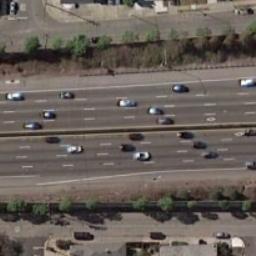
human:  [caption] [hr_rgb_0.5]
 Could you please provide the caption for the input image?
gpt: There are some cars on the freeway .

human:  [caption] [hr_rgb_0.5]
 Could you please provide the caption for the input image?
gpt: The straight freeway and the small road have some moving cars .

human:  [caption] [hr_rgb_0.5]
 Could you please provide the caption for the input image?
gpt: There are green belts on both sides of the freeway and there are many cars on the freeway .

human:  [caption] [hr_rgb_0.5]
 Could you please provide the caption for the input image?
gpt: There are more cars on the left highway than on the right .

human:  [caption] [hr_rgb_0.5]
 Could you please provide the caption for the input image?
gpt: There are green belts along the freeway with many cars .